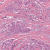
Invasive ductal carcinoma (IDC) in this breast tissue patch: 1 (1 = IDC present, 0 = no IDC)